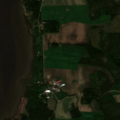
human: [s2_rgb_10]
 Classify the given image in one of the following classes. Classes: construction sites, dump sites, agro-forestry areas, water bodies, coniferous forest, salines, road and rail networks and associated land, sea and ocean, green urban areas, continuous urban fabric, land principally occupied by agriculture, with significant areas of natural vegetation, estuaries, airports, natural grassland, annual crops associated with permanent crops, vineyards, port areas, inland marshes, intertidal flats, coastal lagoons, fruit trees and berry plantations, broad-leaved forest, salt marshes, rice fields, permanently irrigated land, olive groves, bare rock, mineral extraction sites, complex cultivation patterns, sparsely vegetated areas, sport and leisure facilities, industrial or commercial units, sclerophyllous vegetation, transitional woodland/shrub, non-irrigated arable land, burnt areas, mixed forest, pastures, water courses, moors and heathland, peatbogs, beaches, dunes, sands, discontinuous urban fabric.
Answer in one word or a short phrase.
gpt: non-irrigated arable land, land principally occupied by agriculture, with significant areas of natural vegetation, mixed forest, sea and ocean